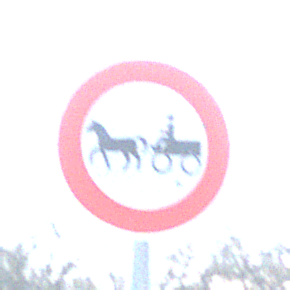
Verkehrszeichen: VerbotGespannfuhrwerke
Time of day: MorningAfternoon
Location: Outdoor (Nature)
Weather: PartlyCloudy
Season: NotSpecified
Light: Natural